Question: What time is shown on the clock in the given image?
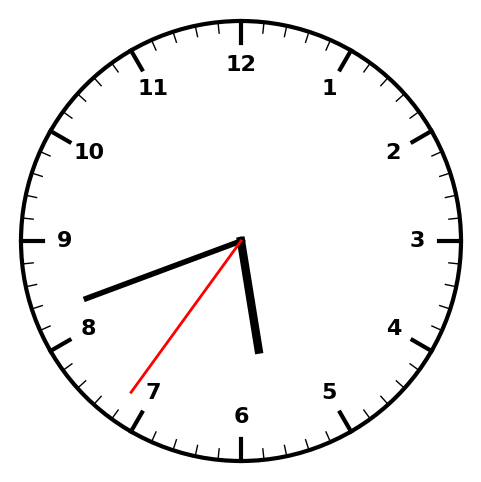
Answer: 05:41:36